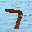
Label: 7